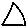
Label: triangle